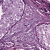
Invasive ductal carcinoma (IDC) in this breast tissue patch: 0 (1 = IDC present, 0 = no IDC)